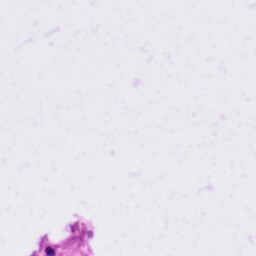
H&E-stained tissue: Tonsil